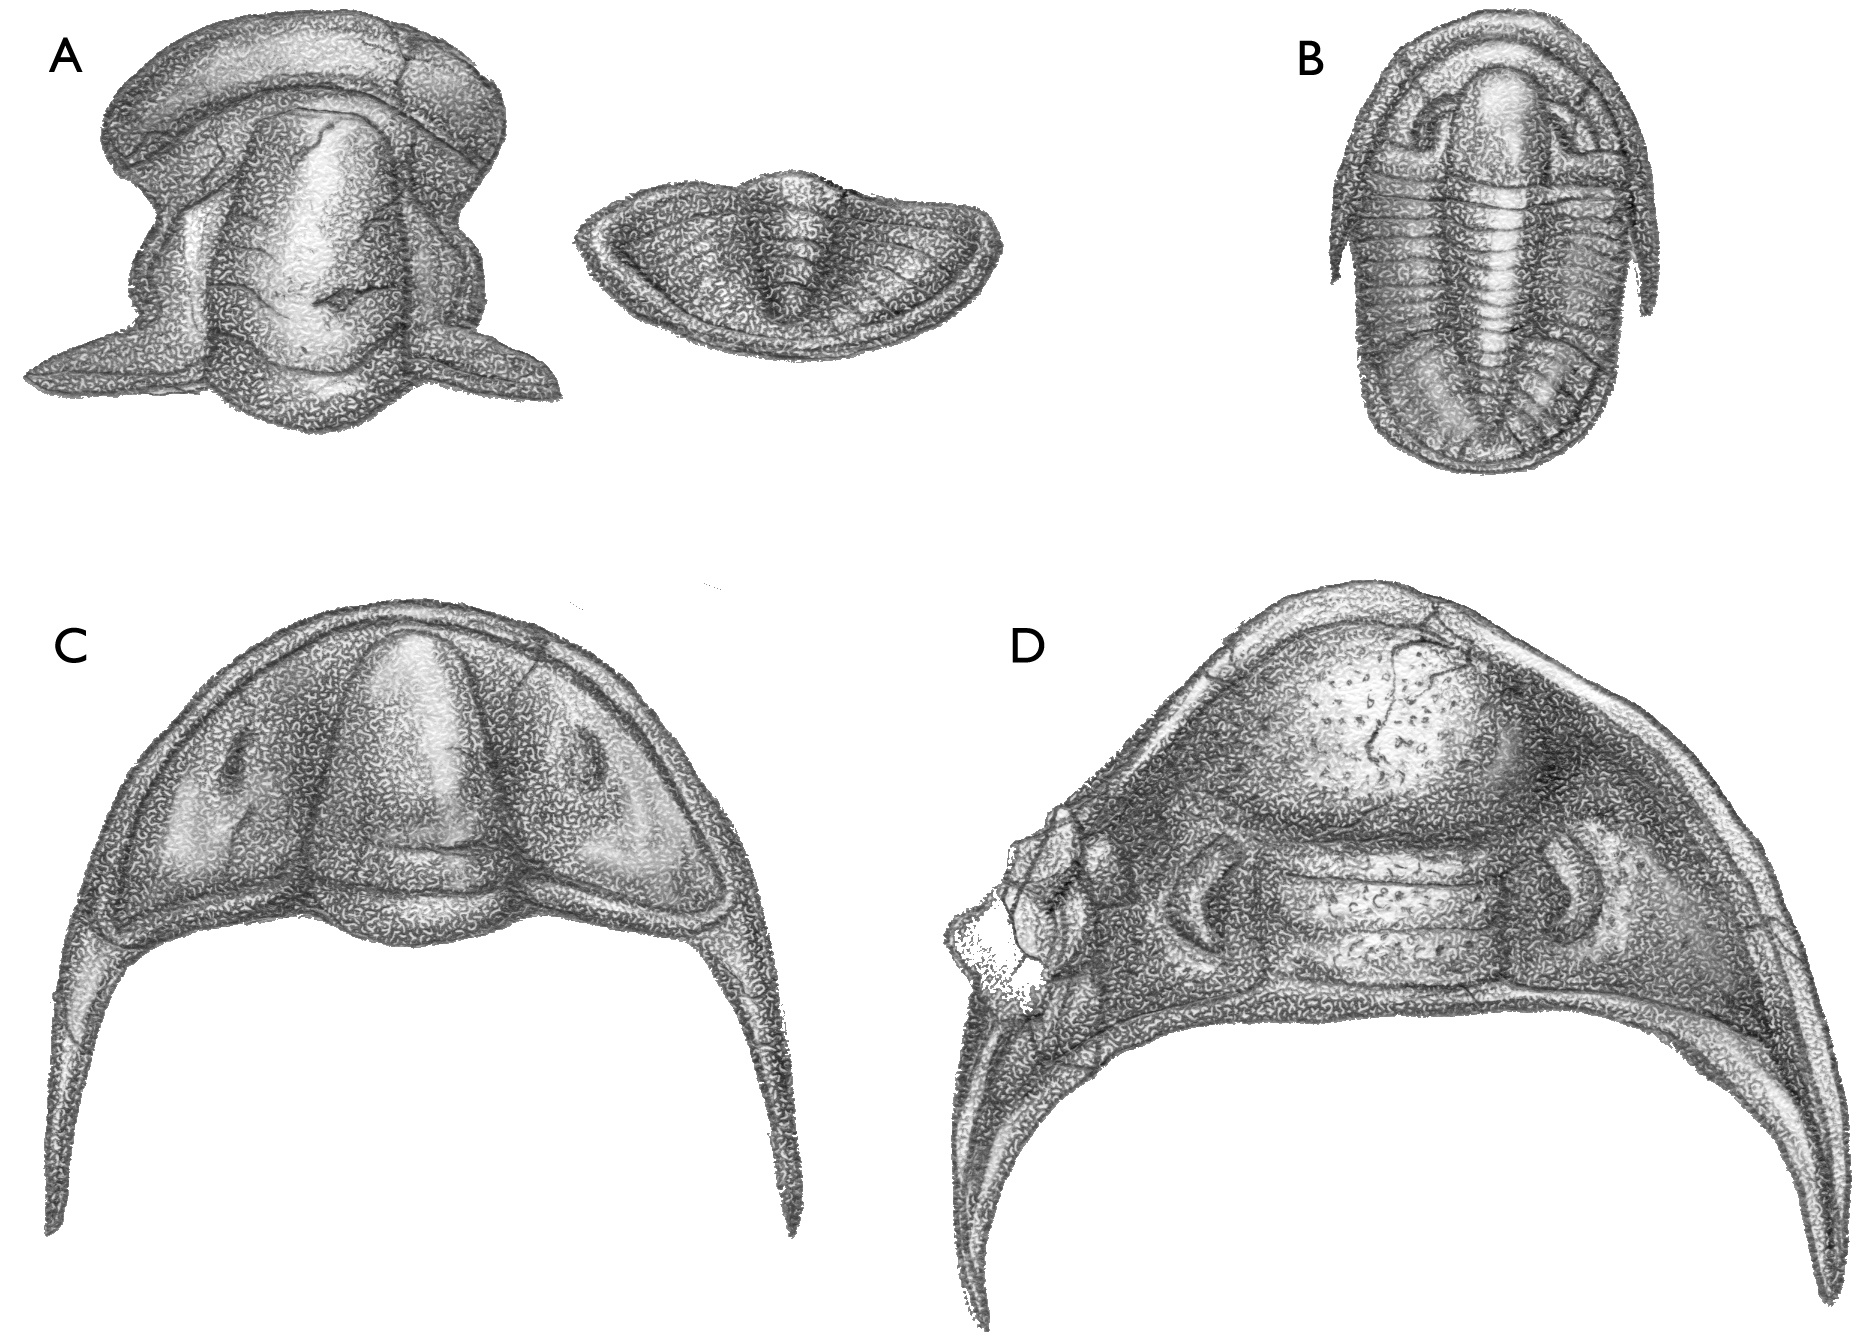
Label: trilobite